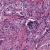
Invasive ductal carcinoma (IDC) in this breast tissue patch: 1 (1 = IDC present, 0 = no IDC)